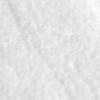
Label: no_change